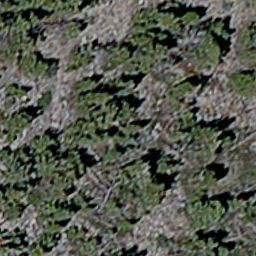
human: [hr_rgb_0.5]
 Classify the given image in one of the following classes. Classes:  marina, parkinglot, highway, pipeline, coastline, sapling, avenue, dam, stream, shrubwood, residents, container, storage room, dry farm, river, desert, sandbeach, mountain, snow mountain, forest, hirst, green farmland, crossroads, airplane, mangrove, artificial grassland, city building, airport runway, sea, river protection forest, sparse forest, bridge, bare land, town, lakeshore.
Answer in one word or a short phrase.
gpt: sparse forest